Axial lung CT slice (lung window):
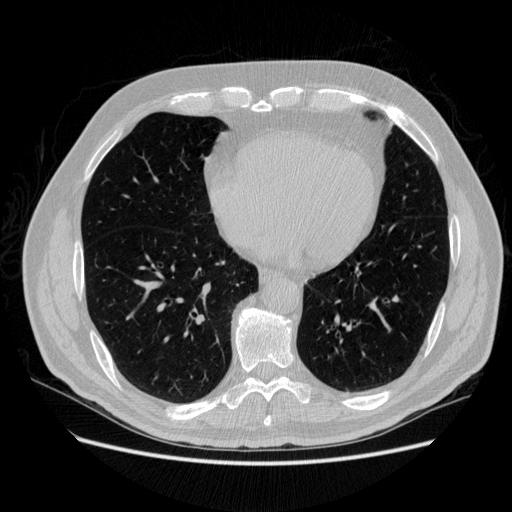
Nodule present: no